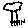
Label: tree